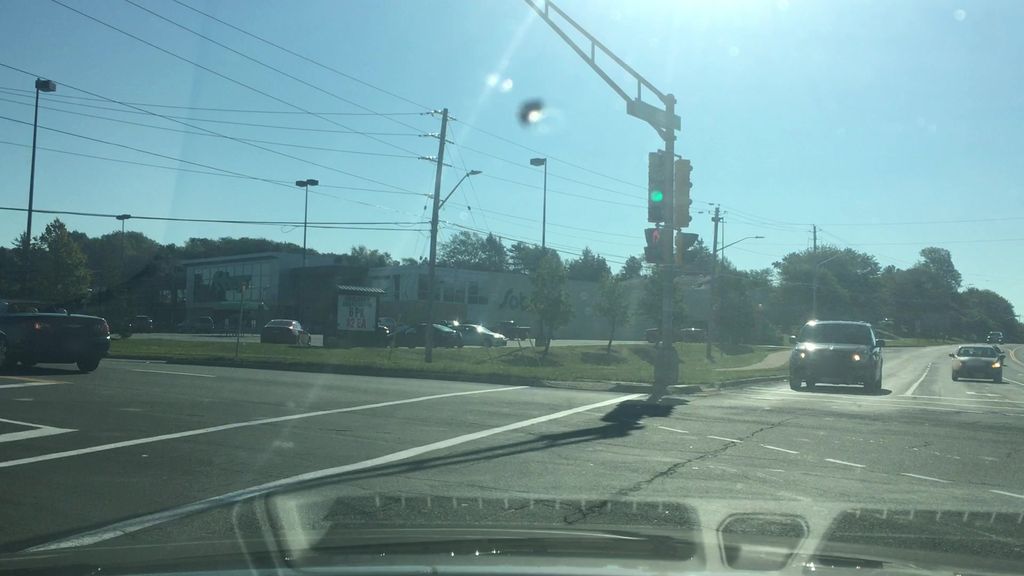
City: halifax